Field crop: maize
Growth stage: 2
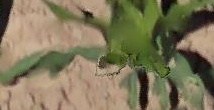
Species: maize